Brain MRI, t1w sequence, axial 2D slice.
Patient: age 28, sex F, weight 95 kg, height 1.95 m
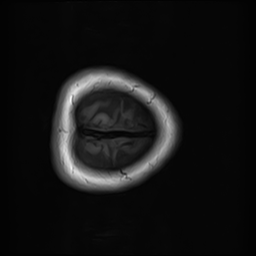